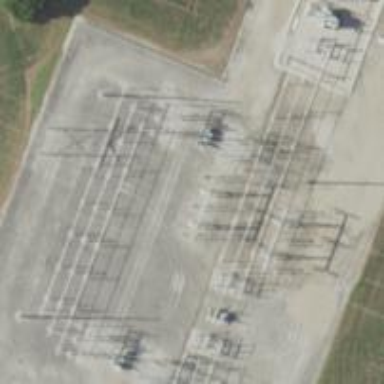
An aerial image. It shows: Switch used for power control.